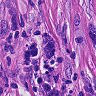
Metastatic tissue present: yes